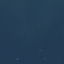
Label: SeaLake